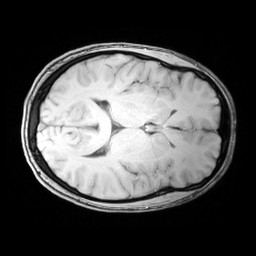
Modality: MP2RAGE
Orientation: axial
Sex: female
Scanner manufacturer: siemens
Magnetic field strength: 3 T
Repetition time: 5 s
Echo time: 0.00355 s